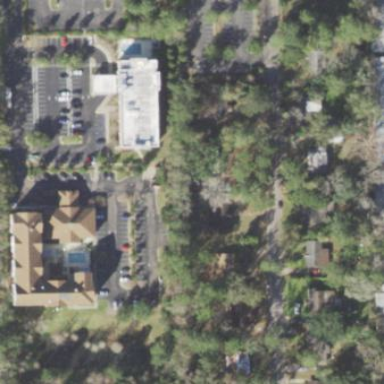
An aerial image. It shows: Commercial area featuring hotel.